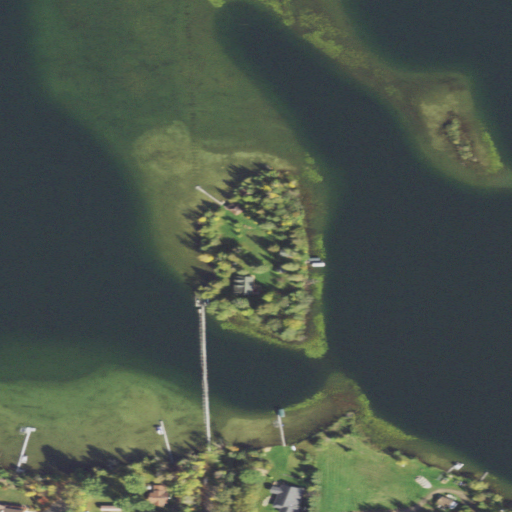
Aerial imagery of island in Minnesota named MacKenzie Island containing open water, herbaceous wetlands, woody wetlands, open development, grassland, and mixed forest